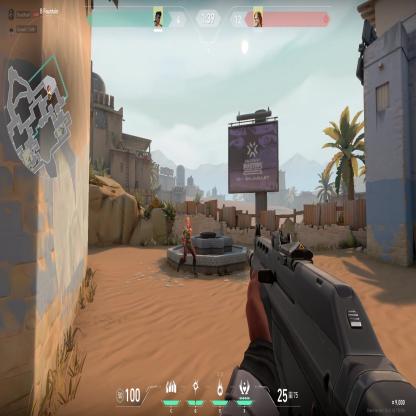
Label: enemy